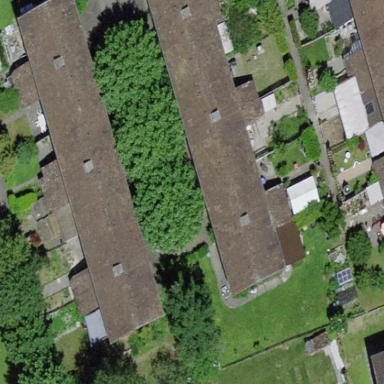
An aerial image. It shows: Terrace building with gabled roof made of roof tiles.